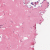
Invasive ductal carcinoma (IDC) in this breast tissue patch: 0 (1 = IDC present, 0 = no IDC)